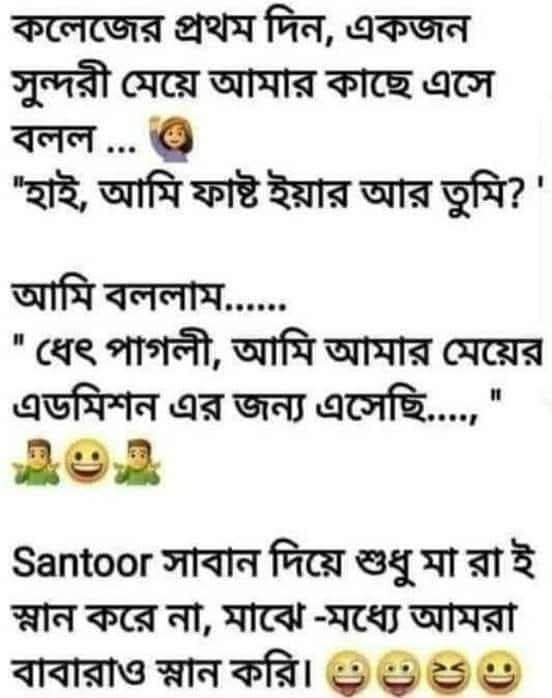
Text: কলেজের প্রথম দিন, একজন সুন্দরী মেয়ে আমার কাছে এসে বলল...
"হাই, আমি ফাষ্ট ইয়ার আর তুমি?'
আমি বললাম......
" ধেৎ পাগলী, আমি আমার মেয়ের এডমিশন এর জন্য এসেছি...., "
Santoor সাবান দিয়ে শুধু মা রাই স্নান করে না, মাঝে-মধ্যে আমরা বাবারাও স্নান করি।
Label: Non Hate